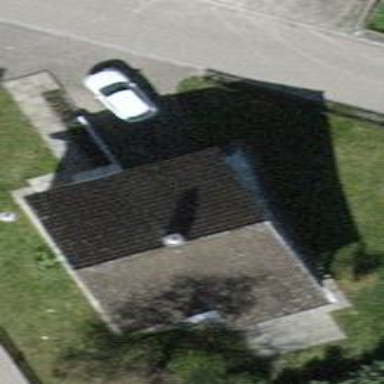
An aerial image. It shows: Detached building with hipped roof.